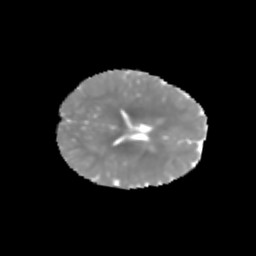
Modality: MD
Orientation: axial
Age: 6
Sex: male
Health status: healthy